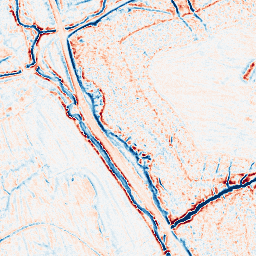
Category: edge_preserving
Decomposition family: bilateral
Decomposition parameters: d: 9
sigma_color: 100
sigma_space: 75
Upsampling method: quintic
Upsampling parameters: scale: 4
Upsampling scale: 4